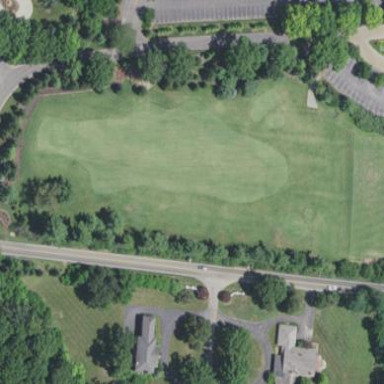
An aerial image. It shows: Area with grass used as rough in golf course.